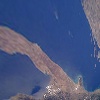
Label: water